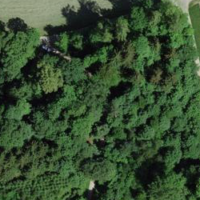
EUNIS habitat code: 41
Species observed at this site:
Tussilago farfara